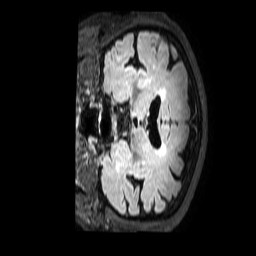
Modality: FLAIR
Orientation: coronal
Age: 59
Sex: female
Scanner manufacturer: philips
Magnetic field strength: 3 T
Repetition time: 4.8 s
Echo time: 0.2795 s